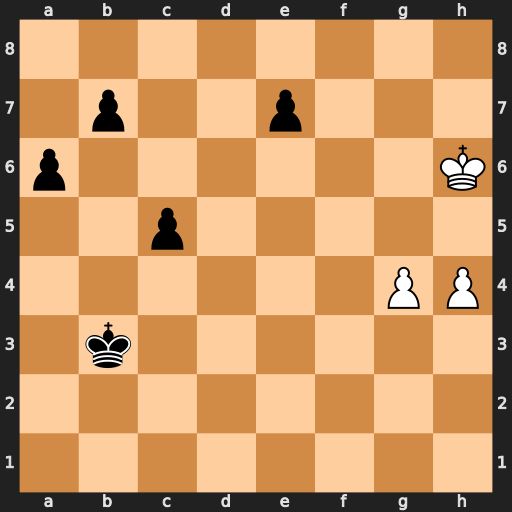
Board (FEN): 8/1p2p3/p6K/2p5/6PP/1k6/8/8
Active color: w
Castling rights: -
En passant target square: -
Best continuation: g5 c4 g6 c3 g7 c2 g8=Q+